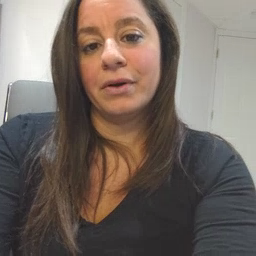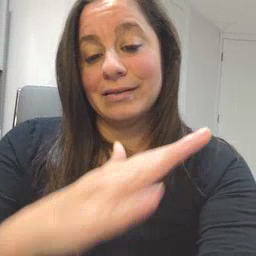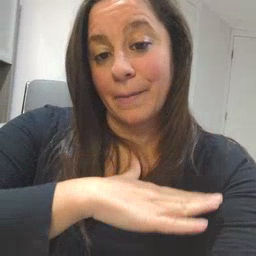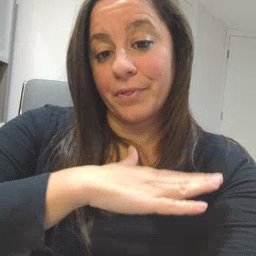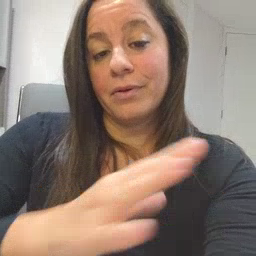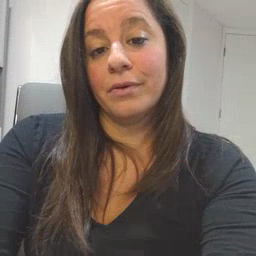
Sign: table